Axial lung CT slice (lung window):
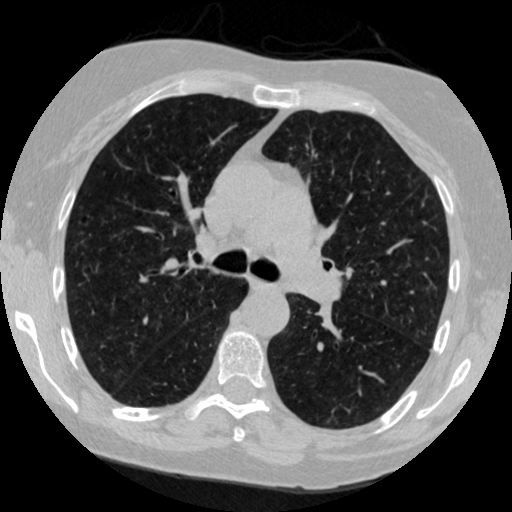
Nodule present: no